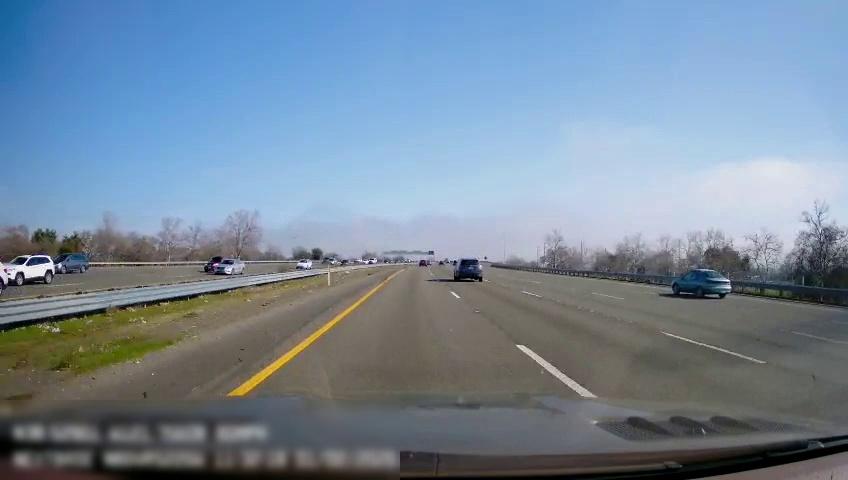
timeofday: Day
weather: Sunny
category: Drivable Space
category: Drivable Space
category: Vehicles | SUV
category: Vehicles | SUV
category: Vehicles | SUV
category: Vehicles | SUV
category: Vehicles | Car
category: Vehicles | Car
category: Vehicles | SUV
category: Vehicles | Car
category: Lanes | Current Lane
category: Lanes | Current Lane
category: Lanes | Alternate Lane
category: Lanes | Alternate Lane
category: Lanes | Alternate Lane